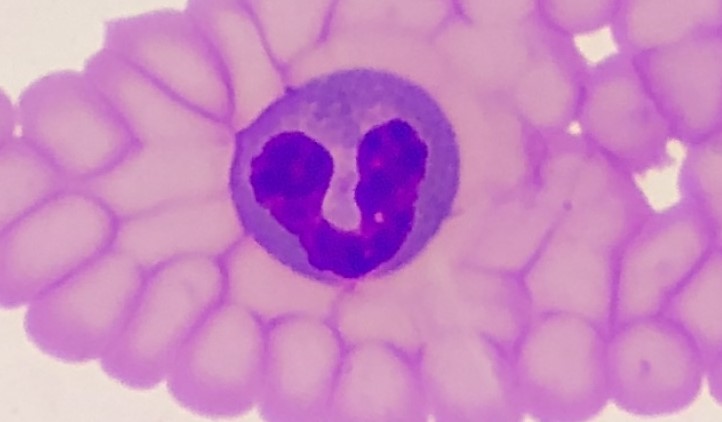
White blood cell type: Eosinophil